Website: ulta-beauty
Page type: address-validator
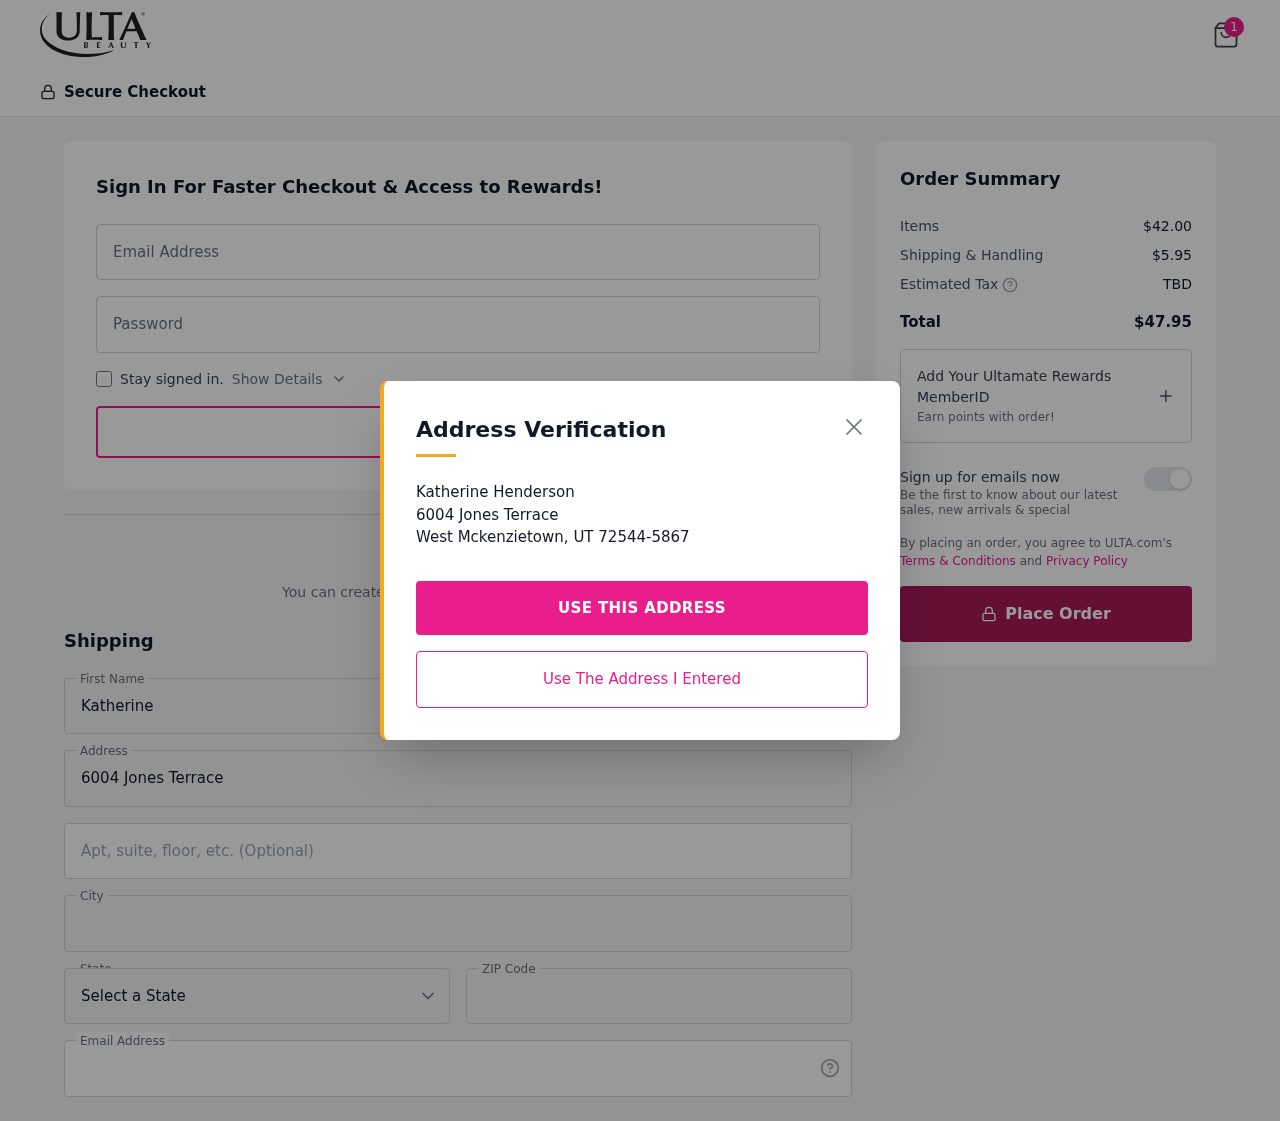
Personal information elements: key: PII_CITY
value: West Mckenzietown
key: PII_EMAIL
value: katherine_henderson@gmail.com
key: PII_FIRSTNAME
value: Katherine
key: PII_LASTNAME
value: Henderson
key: PII_POSTCODE
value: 72544
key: PII_STATE_ABBR
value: UT
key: PII_STREET
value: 6004 Jones Terrace
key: PII_STREET2
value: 6004 Jones Terrace
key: PII_FULLNAME2
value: Katherine Henderson
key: PII_CITY2
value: West Mckenzietown
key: PII_STATE_ABBR2
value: UT
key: PII_POSTCODE_FULL
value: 72544
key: PII_POSTCODE_EXT
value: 5867
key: PII_POSTCODE_NUMERIC
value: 72544
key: PII_POSTCODE_EXT_NUMERIC
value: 5867
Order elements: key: ORDER_NUM_ITEMS
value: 1
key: ORDER_SUBTOTAL
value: $42.00
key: ORDER_SHIPPING_COST
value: $5.95
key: ORDER_TOTAL
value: $47.95